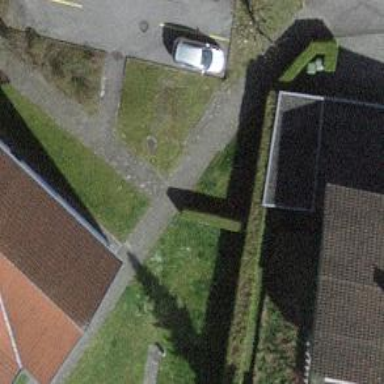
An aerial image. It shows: Footway made of paving stones.